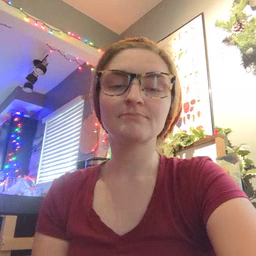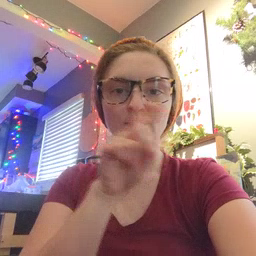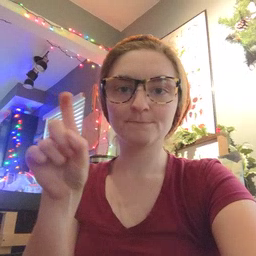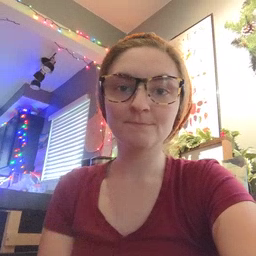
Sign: closet